Field crop: tomato
Growth stage: 2
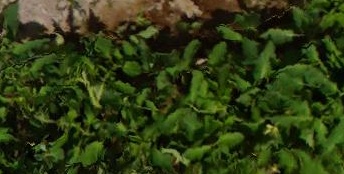
Species: tomato